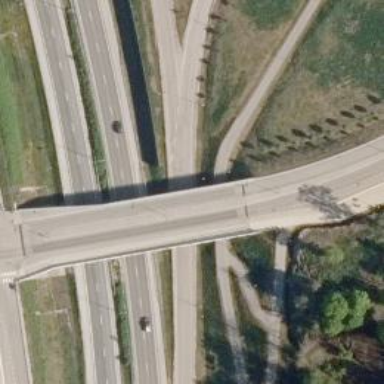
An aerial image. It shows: Trunk link road with asphalt surface. The road has functional class of tertiary.